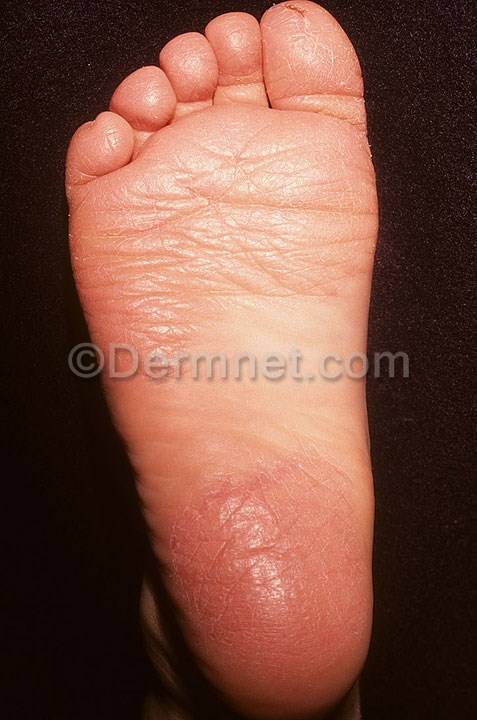
Disease: Eczema Photos